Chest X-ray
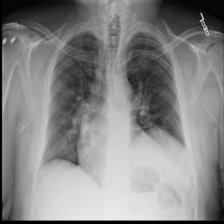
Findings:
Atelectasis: negative
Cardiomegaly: negative
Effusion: negative
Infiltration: negative
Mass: negative
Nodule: negative
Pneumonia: negative
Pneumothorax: negative
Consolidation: negative
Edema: negative
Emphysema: negative
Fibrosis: negative
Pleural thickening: negative
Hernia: negative